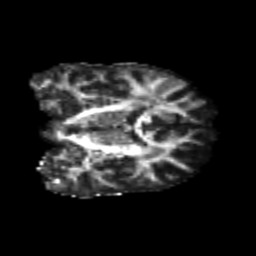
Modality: FA
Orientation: coronal
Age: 22
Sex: male
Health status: healthy
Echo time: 0.074 s